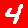
Digit: 4